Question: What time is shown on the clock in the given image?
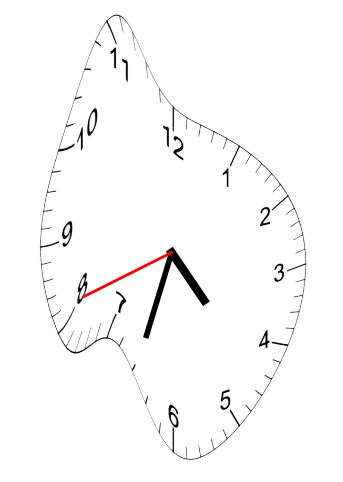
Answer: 04:32:41